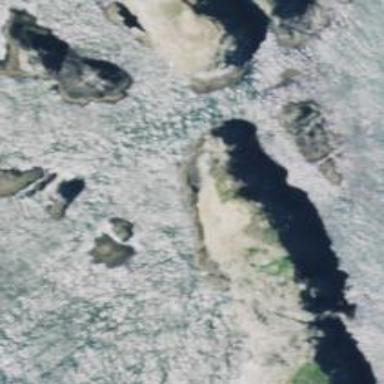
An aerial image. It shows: Natural rock reef.